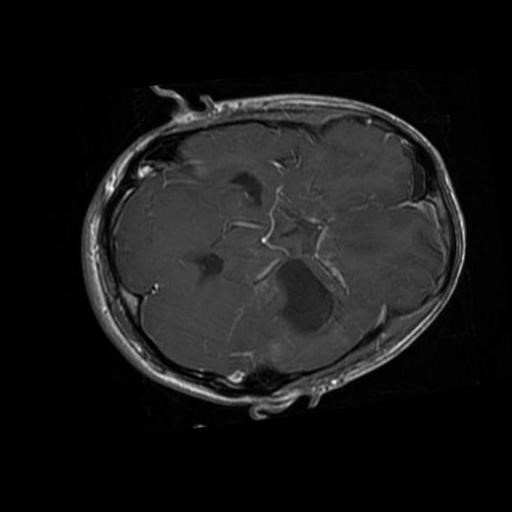
Label: brain_glioma